Question: I found a good example of simple how to display a pop up near a click: <URL>
I'm leveraging this for my button click, but I can't seem to get an actual width or height of the element and I'm not entirely sure why:
'''
function BindObject(o)
{
o.click(function(e)
{
var editor = $(this).find(".object_editor");
console.log(editor);
console.log(editor.height());
});
}
'''
Here is what is printed to the console:
(FYI only, BindObject is called on document ready, I am using jqote as well, not sure how relevant that is, it might be)
'''
$("#QuestContent").html($("#QuestTemplate").jqote(quest_data));
$("#QuestContent").find(".object").each(function() {
BindObject($(this));
});
'''
It obviously finds the element (represented by editor), but I'm unable to determine it's width or height. I do know that display is set to none, but that's because I don't want to display it until someone clicks a button to display the pop up. Anyone have any ideas why it's always null?
Here is the css:
'''
.object_editor{
position:absolute;
z-index:10;
width:172px;
height:102px;
text-align:center;
color:#FFFFFF;
font: 14px Verdana, Arial, Helvetica, sans-serif;
background-color:#000000;
display:none;
}
'''
Edit: And the relevant jqote just in case it's needed:
'''
<!-- Object Template -->
<script type="text/x-jqote-template" id="ObjectTemplate">
<![CDATA[
<span class="object <%= (this.hidden ? "hiddenType" : "") %>">&nbsp;
<input class="objectType" type="hidden" name="<%= this.key[0] %>" value="<%= this.type %>">
<input class="objectEntry" type="hidden" name="<%= this.key[1] %>" value="<%= this.entry %>">
<a data-emptytext="<%= object_types[this.type] %>" data-name="<%= this.key[1] %>" target="_blank" href="<%= (this.entry? whUrl(this.type, this.entry) : "#") %>" class="objectName"><%= this.name %><%= (this.entry?" ("+this.entry+")":"") %></a>&nbsp;<i class="icon-edit editObject"></i>
&nbsp;
<% if(this.remove) { %>
<a href=".object" class="deleteParent"><i class="icon-trash"></i></a>
<% } %>
</span>
<!-- Insert our Editor -->
<%=$("#ObjectEditorTemplate").jqote({type: this.type, entry:this.entry}) %>
]]>
</script>
<!-- Object Editor Template -->
<script type="text/x-jqote-template" id="ObjectEditorTemplate">
<![CDATA[
<div class="object_editor">My Editor: <%= this.entry %></div>
]]>
</script>
'''
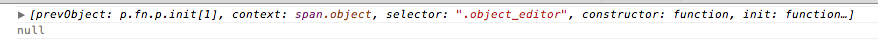
Answer: The reason is because display is set to none. See <URL> for a similar question.